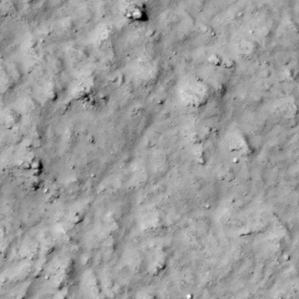
Label: non_frost